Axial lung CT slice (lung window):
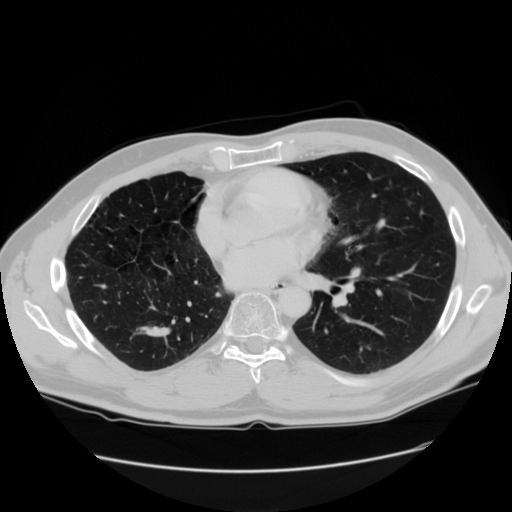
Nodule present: no